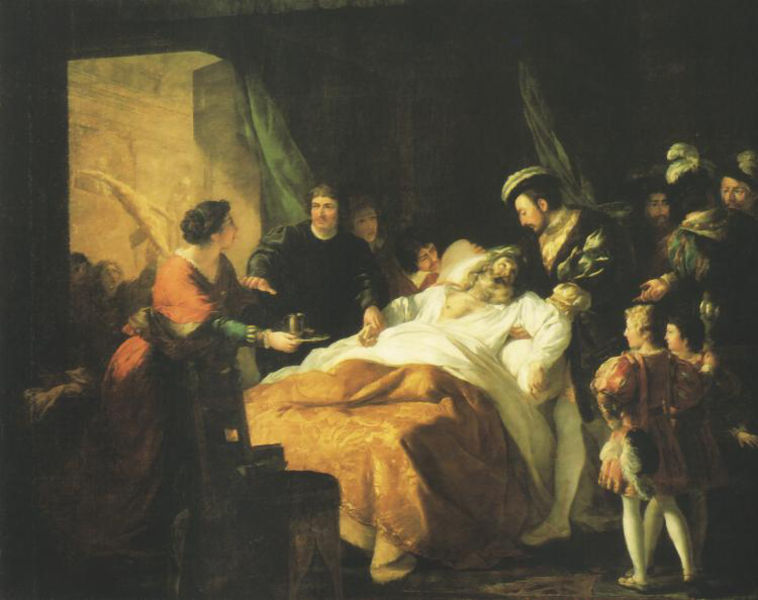
Titel: La mort de Léonard de Vinci, Der Tod Leonardos
Künstler: Francois Guillaume Ménageot
Standort: Amboise
Institution: Musée de l'Hôtel de Ville
Schlagwörter: dunkel, gemälde, gruppe, mann, schatten, weiß, frauen, gelb, menschen, braun, brust, bunt, fenster, frau, getränk, hüte, kleid, licht, männer, raum, schwarz, stuhl, tür, zimmer, ausblick, rot, leute, alt, bart, hemd, mütze, trinken, dienerin, federn, tablett, teller, tod, tot, vollbart, innenraum, vorhang, öl, gold, adel, decke, familie, kind, kontrast, kinder, kopfbedeckung, dutt, liegen, alter mann, knaben, kette, farbe, hof, romantik, könig, bett, bettdecke, schlafzimmer, tasse, durchgang, tee, laken, liegend, becher, strümpfe, krank, abschied, uniform, arzt, medizin, franz, besuch, servieren, sterben, totenbett, kranker, krankheit, strumpfhose, priester, historismus, mittelpunkt, interrieur, ingres, sterbender, ärzte, ölung, historisch, sterbend, leonardo, sterbebett, bringen, franz i., hisorie, sterbeebett, gesundheit, mann vollbart, alt#kinder